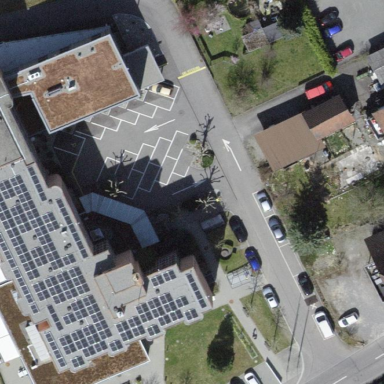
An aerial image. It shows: Nursing home building.